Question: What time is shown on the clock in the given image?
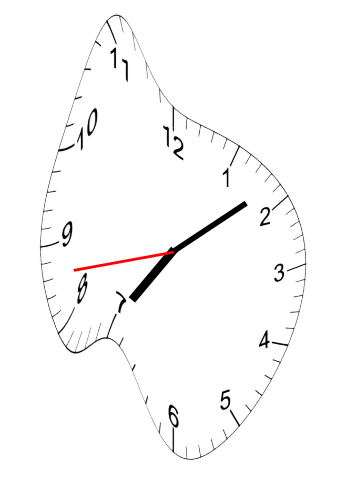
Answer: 07:08:43